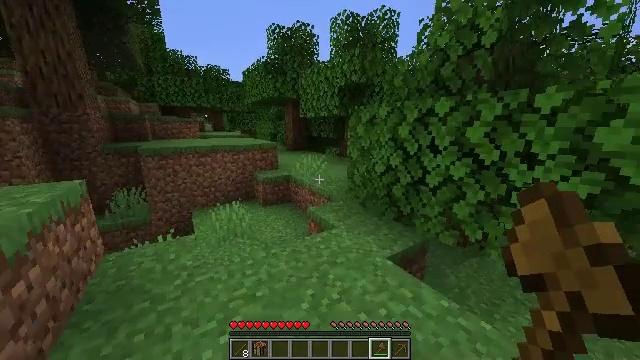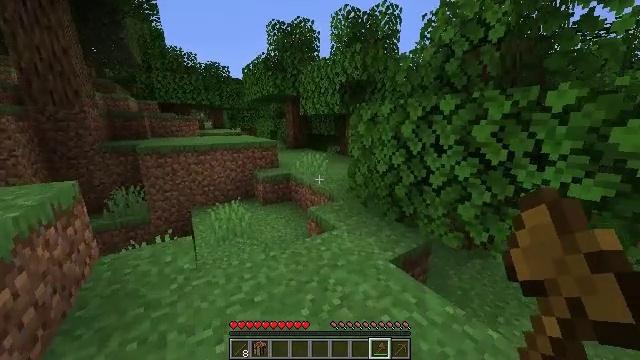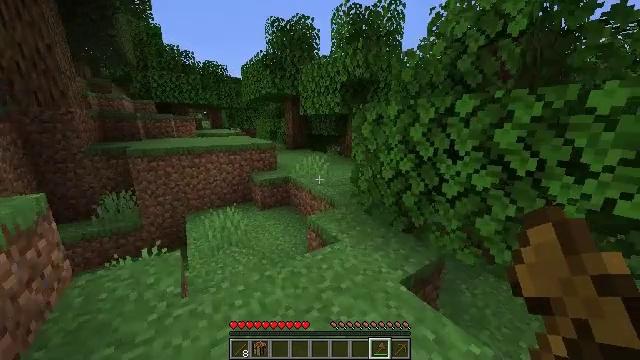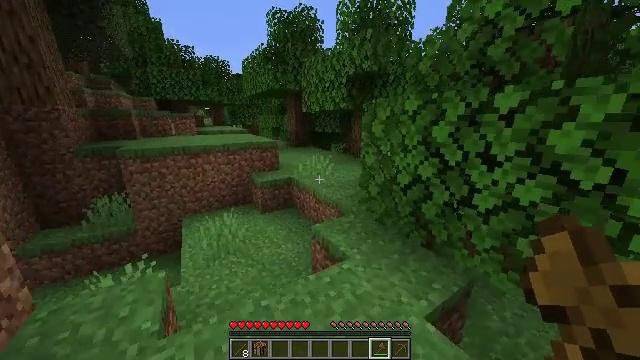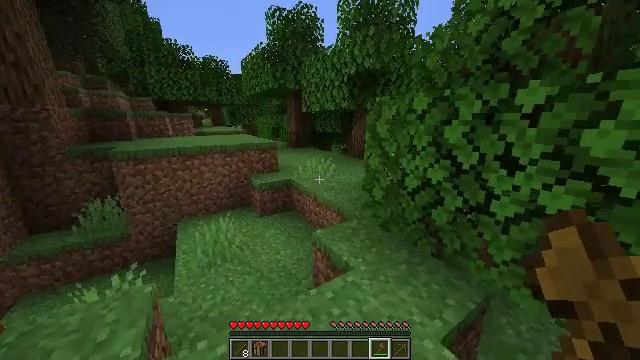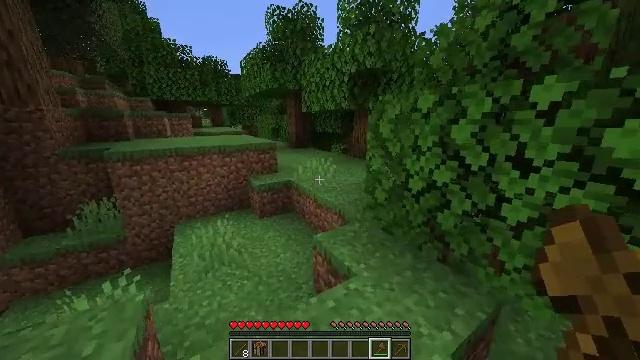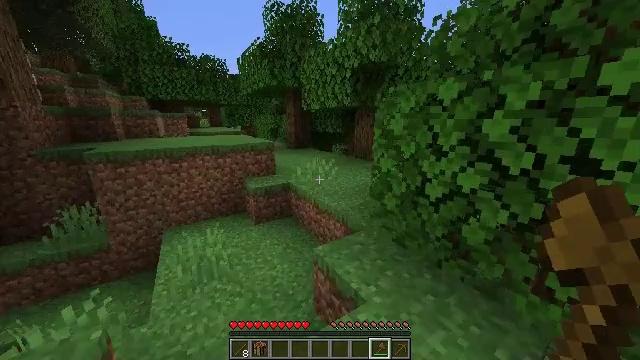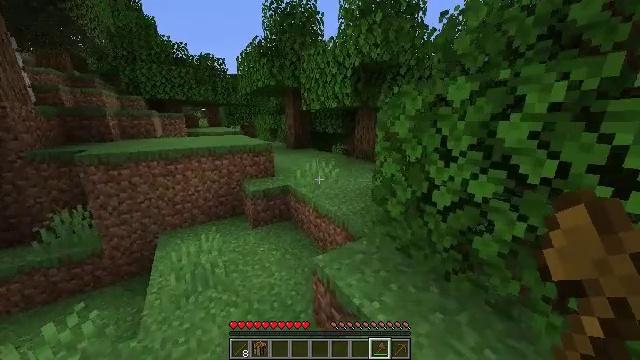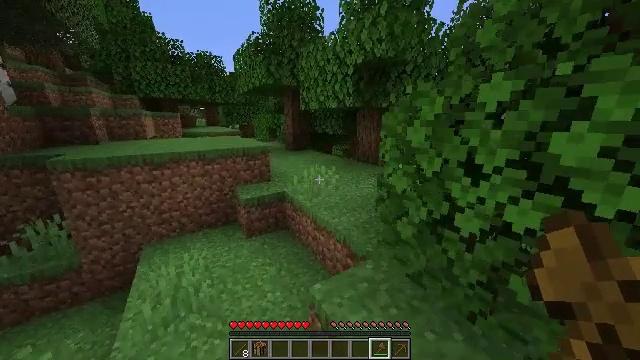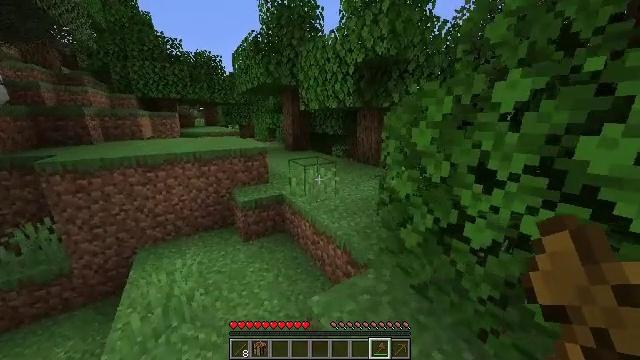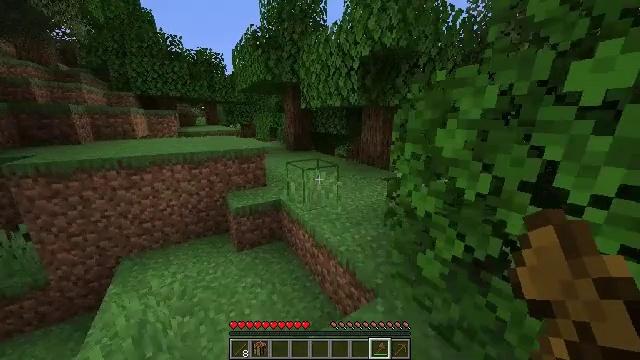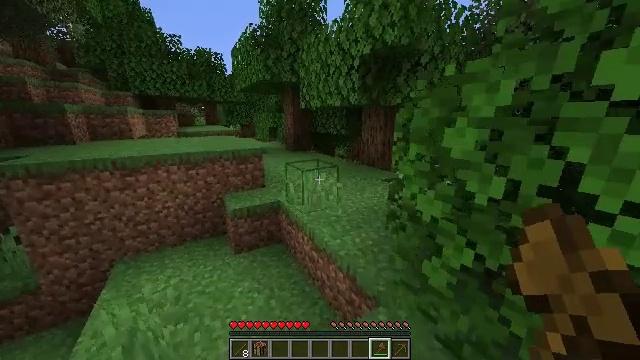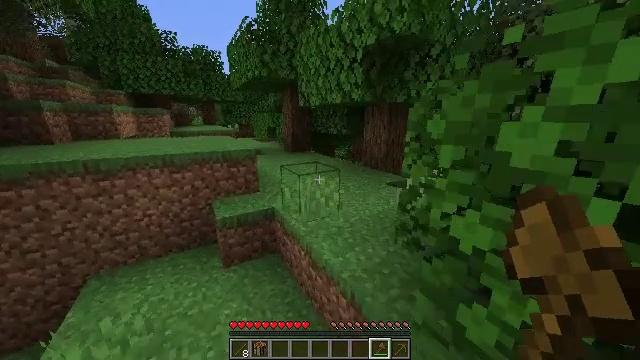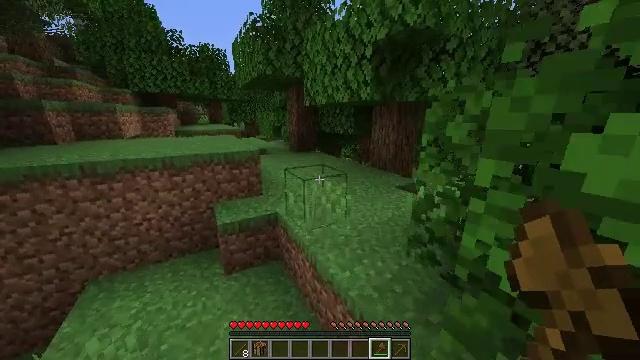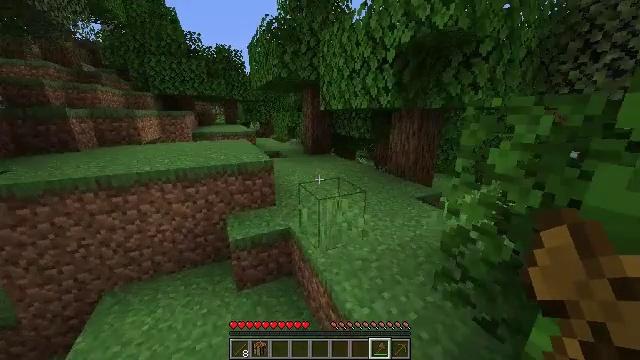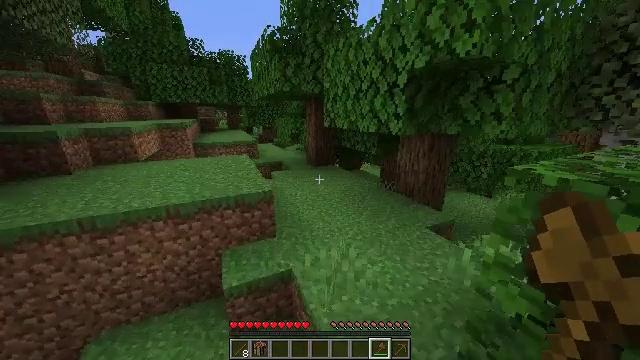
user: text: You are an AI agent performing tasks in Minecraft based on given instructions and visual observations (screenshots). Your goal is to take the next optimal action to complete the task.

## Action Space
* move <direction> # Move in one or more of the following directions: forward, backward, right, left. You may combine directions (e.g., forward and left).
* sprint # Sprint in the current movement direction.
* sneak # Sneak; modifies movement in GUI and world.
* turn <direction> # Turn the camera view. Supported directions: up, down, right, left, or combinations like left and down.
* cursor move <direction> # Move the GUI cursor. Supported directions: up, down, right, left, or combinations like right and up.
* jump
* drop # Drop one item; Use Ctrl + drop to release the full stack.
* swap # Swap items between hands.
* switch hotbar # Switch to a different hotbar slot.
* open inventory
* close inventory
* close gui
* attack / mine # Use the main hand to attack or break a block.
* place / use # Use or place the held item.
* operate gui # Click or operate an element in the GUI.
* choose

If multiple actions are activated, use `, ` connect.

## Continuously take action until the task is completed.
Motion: motion action
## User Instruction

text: Pick up the lilac.
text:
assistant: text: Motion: move forward
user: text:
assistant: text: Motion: move forward
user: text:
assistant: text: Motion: move forward
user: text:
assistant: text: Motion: move forward
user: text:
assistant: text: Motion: move forward
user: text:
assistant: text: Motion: move forward
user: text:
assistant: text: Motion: move forward
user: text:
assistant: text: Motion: move forward
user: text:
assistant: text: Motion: move forward
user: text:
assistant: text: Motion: move forward
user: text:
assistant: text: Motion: move forward
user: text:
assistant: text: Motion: move forward
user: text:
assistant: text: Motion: move forward, turn left
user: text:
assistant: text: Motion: move forward, turn left, jump
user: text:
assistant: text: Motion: move forward, turn left, jump
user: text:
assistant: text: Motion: move forward, jump
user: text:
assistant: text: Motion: move forward, jump
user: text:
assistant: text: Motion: move forward
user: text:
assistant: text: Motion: move forward
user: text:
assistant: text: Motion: move forward
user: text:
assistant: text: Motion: move forward
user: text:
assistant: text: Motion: move forward, turn left
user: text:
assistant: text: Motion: move forward, turn left
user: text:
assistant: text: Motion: move forward, turn left
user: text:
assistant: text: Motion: move forward, turn left
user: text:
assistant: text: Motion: move forward
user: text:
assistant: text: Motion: move forward, turn left
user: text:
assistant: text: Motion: move forward
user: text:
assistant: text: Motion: move forward
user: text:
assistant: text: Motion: move forward